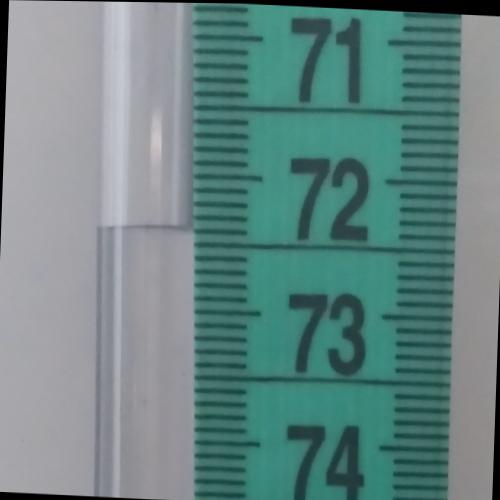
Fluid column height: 72.4 cm